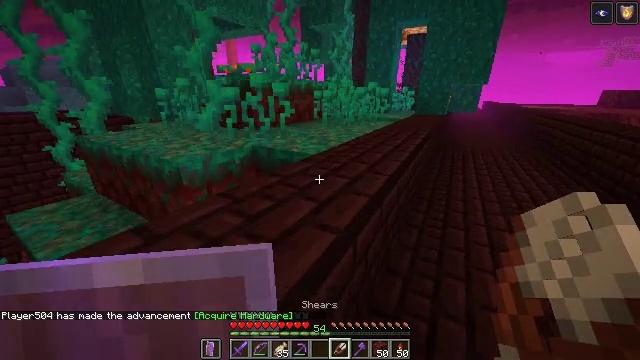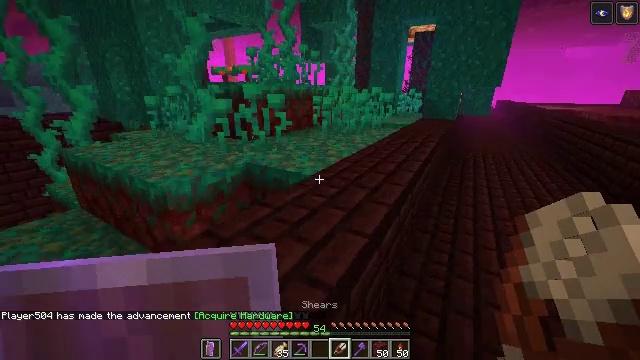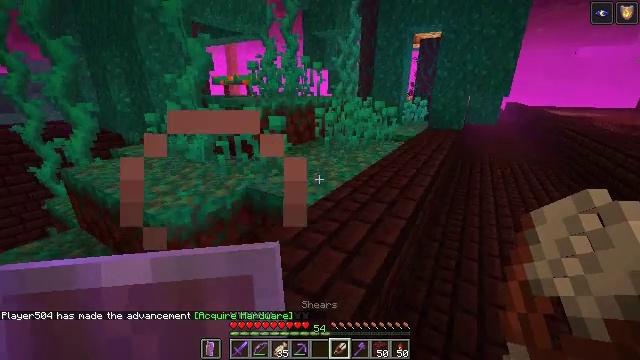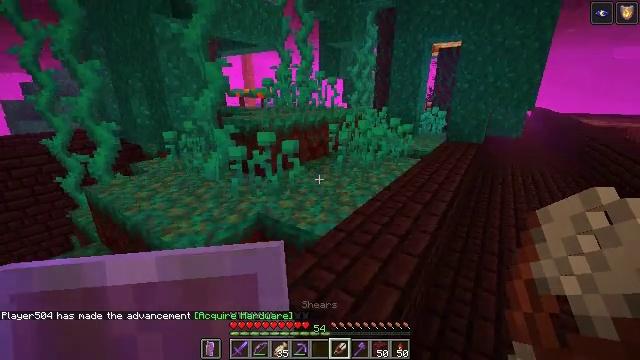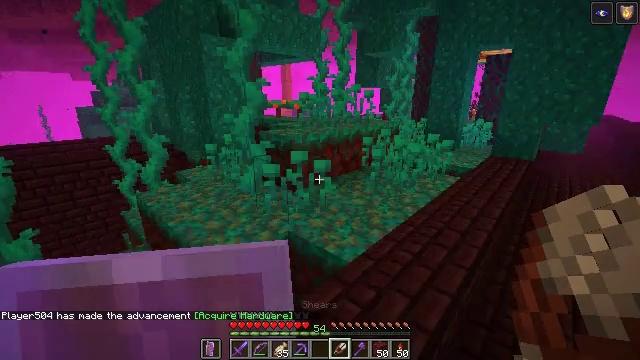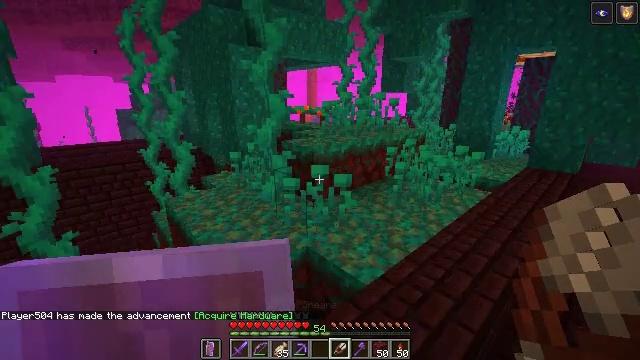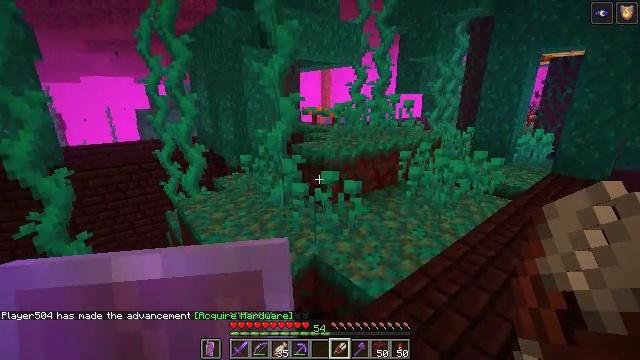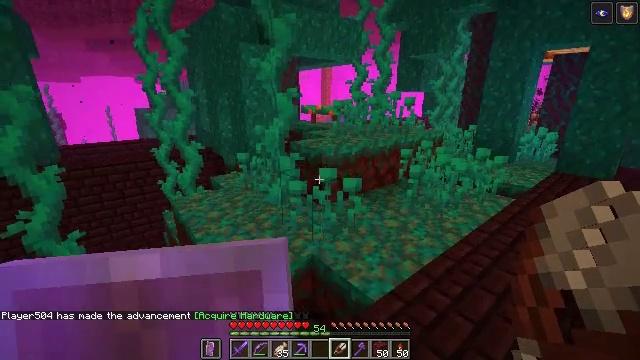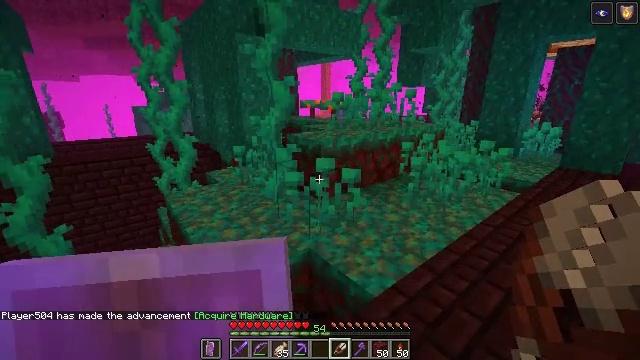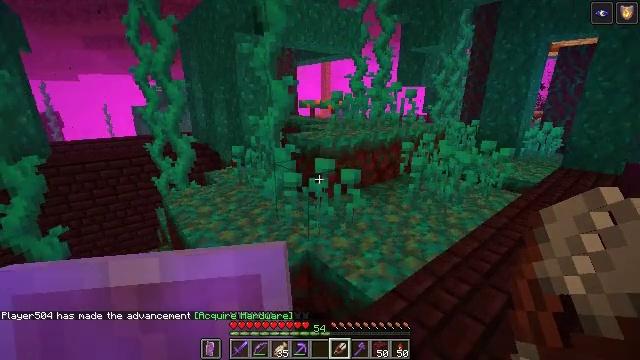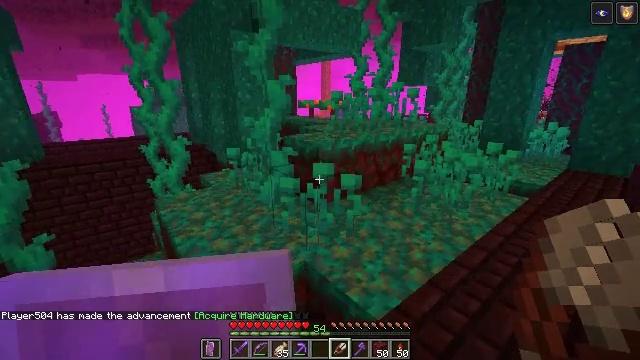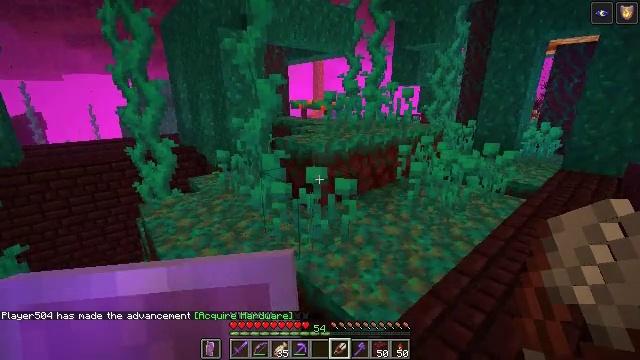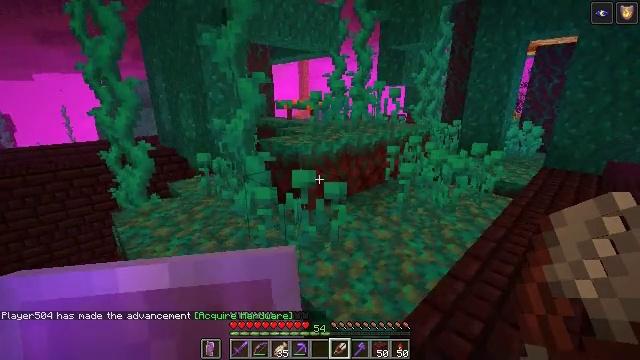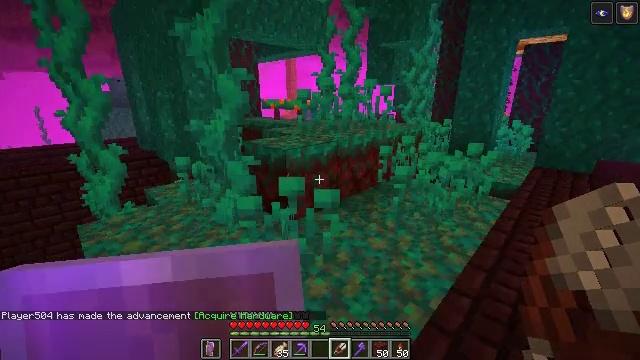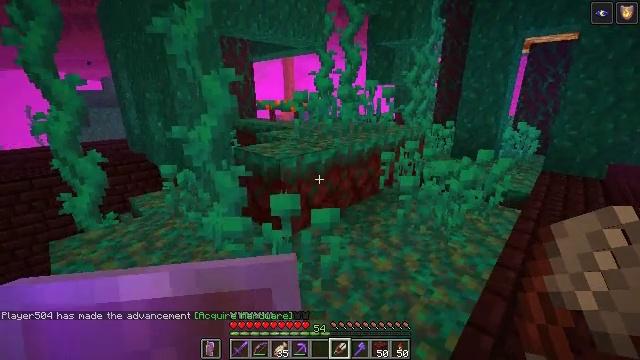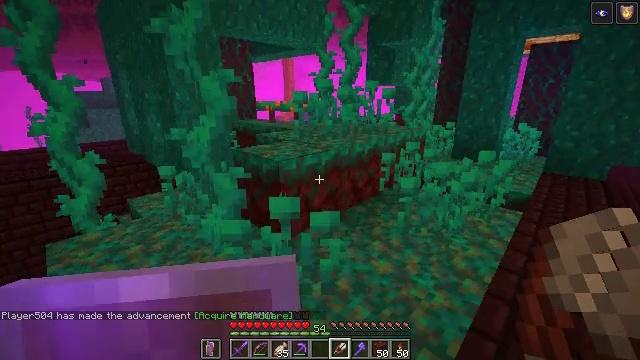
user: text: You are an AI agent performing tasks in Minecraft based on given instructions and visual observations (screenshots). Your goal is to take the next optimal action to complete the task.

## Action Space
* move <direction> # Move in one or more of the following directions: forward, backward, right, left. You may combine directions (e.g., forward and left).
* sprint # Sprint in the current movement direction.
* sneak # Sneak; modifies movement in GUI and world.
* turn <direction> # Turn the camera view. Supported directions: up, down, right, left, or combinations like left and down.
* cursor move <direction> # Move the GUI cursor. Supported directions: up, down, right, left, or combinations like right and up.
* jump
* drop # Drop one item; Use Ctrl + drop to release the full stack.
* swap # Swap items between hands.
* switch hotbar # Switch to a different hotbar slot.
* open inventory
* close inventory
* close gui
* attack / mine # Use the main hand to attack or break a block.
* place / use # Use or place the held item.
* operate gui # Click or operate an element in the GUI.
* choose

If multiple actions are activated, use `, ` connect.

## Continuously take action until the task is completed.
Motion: motion action
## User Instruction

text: Break the twisting vines for resources.
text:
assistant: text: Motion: jump
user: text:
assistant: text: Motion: jump
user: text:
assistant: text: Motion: turn left, jump
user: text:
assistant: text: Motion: move forward, turn left, jump
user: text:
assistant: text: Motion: move forward, turn left
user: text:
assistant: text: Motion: move forward, turn left
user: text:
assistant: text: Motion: move forward
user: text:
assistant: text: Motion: move forward
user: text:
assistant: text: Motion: move forward
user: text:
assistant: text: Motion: move forward
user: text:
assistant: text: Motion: move forward, turn right
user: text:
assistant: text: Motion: move forward, turn right
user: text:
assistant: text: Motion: move forward, turn right
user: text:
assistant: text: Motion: move forward
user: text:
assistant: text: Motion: move forward
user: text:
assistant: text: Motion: move forward
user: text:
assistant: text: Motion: move forward
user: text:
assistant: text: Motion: move forward, turn left
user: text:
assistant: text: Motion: move forward, turn left and up
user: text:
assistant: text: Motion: move forward, turn left and up
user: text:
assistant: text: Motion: move forward, turn left and up
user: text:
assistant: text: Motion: move forward
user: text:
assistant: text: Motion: move forward
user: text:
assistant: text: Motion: move forward
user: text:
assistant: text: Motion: turn up
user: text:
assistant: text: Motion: no_op
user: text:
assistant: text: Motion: no_op
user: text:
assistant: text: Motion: no_op
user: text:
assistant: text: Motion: no_op
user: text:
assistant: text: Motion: turn right